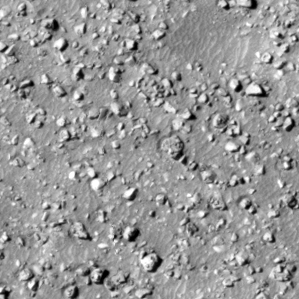
Label: non_frost